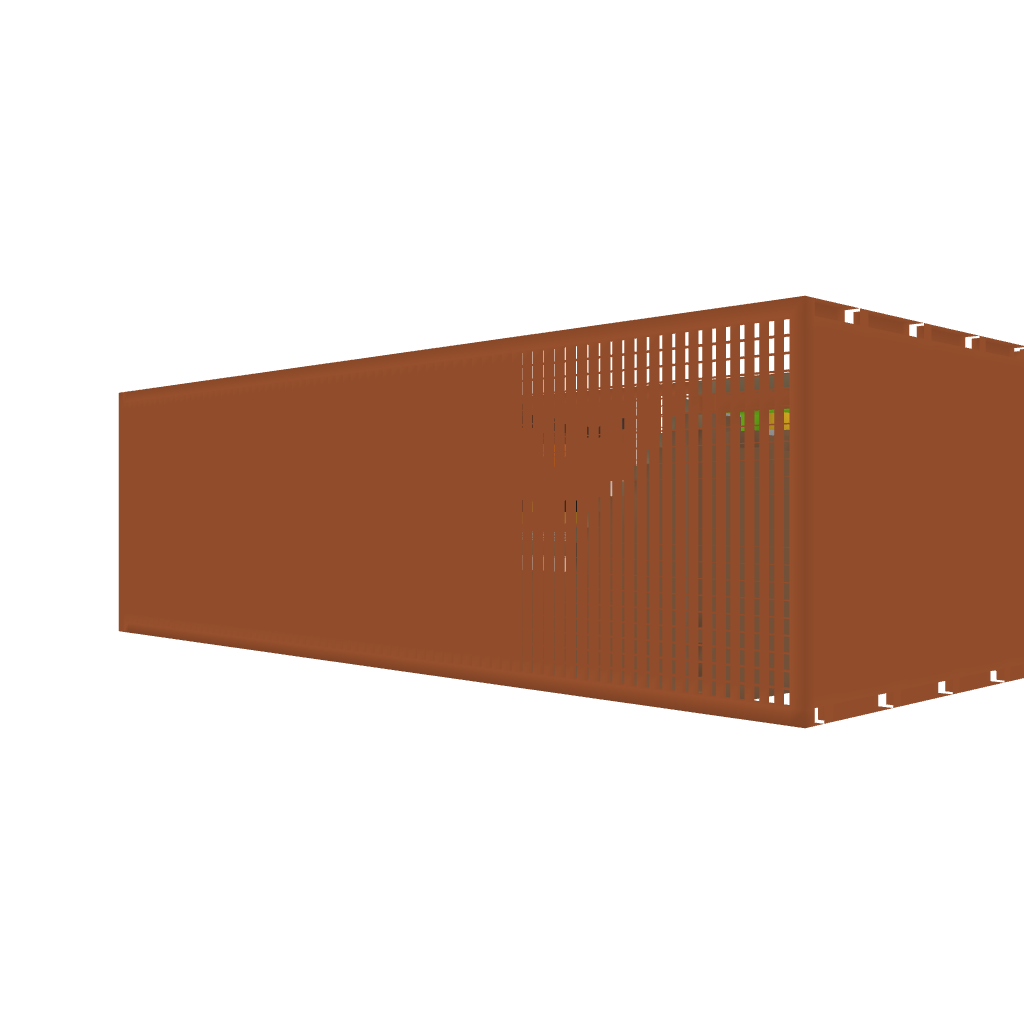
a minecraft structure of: HG - Water Box